Question: There is an option to configure a script to run as part of a plan for Bamboo. However, when I try to run a particular batch script, it fails. When I run it as the Administrator user from the remote desktop instance, it does not fail. I am assuming that the issue is that the script is not being run as an administrator, but as the Bamboo user. Is there a way to run a particular batch script as an administrator? I am using an elastic EC2 instance from AWS with Windows Server 2008 R2.
Here is my current setup:

By the way, this is part of an alternative attempt at this question: <URL>
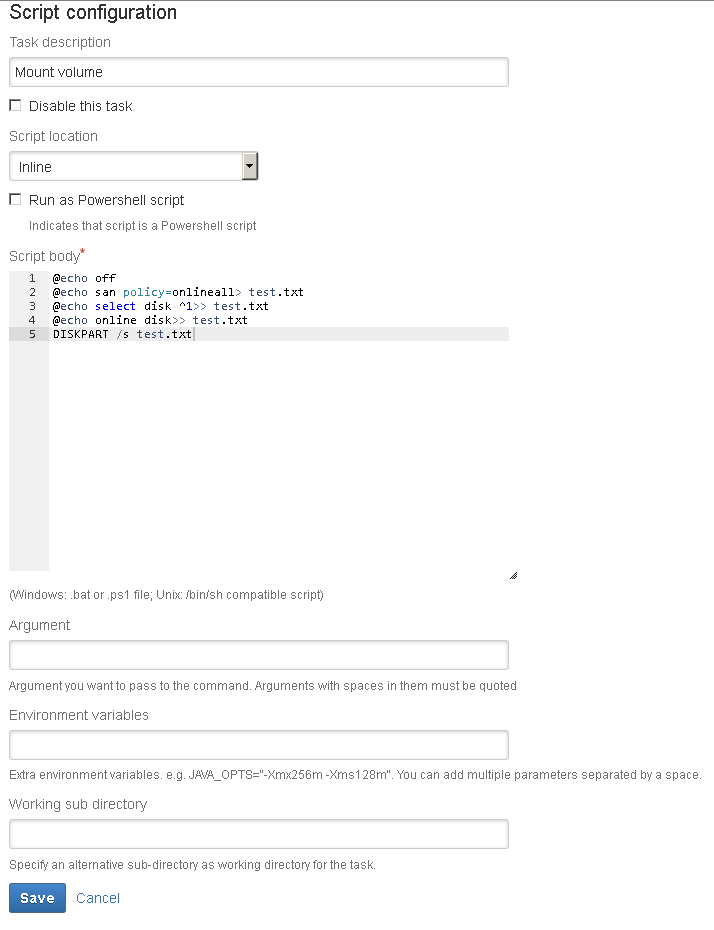
Answer: 'I have not used bamboo', but to allow a Windows service to run commands as an administrator, first the service itself must have administrator privileges. Otherwise, it will be denied. Change the service user in the Windows services control panel. These are the generic instructions on how to change the service user:
1. Run services.msc
2. Find the target service
3. Open the properties for the service
4. Select the Log On tab
5. Select Use this account and enter an account on the server that has administrator privileges
6. Restart the service